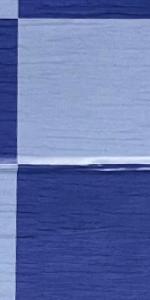
Label: Empty